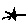
Label: star